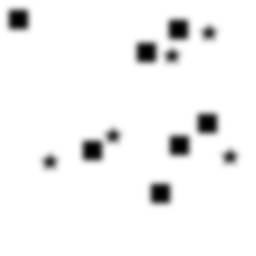
Squares: 7
Triangles: 0
Stars: 5
Total shapes: 12